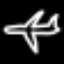
Label: airplane